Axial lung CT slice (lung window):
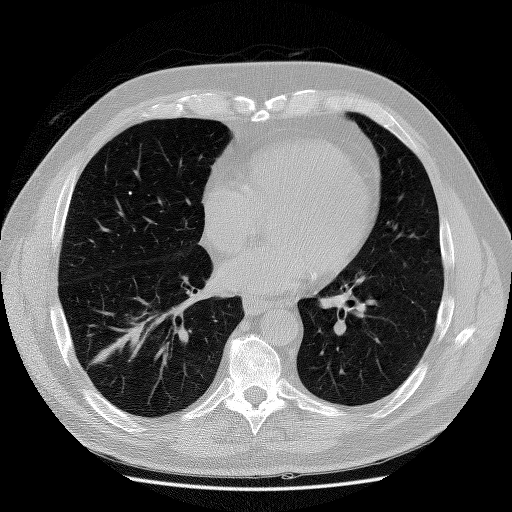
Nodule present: no